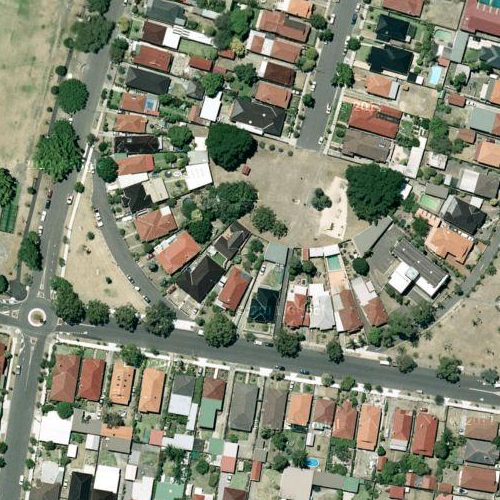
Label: sydney